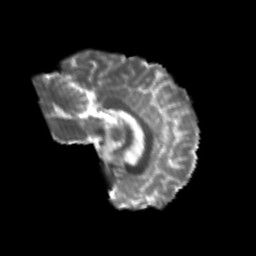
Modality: T2w
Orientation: sagittal
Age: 23
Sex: female
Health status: healthy
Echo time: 0.074 s